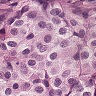
Metastatic tissue present: yes